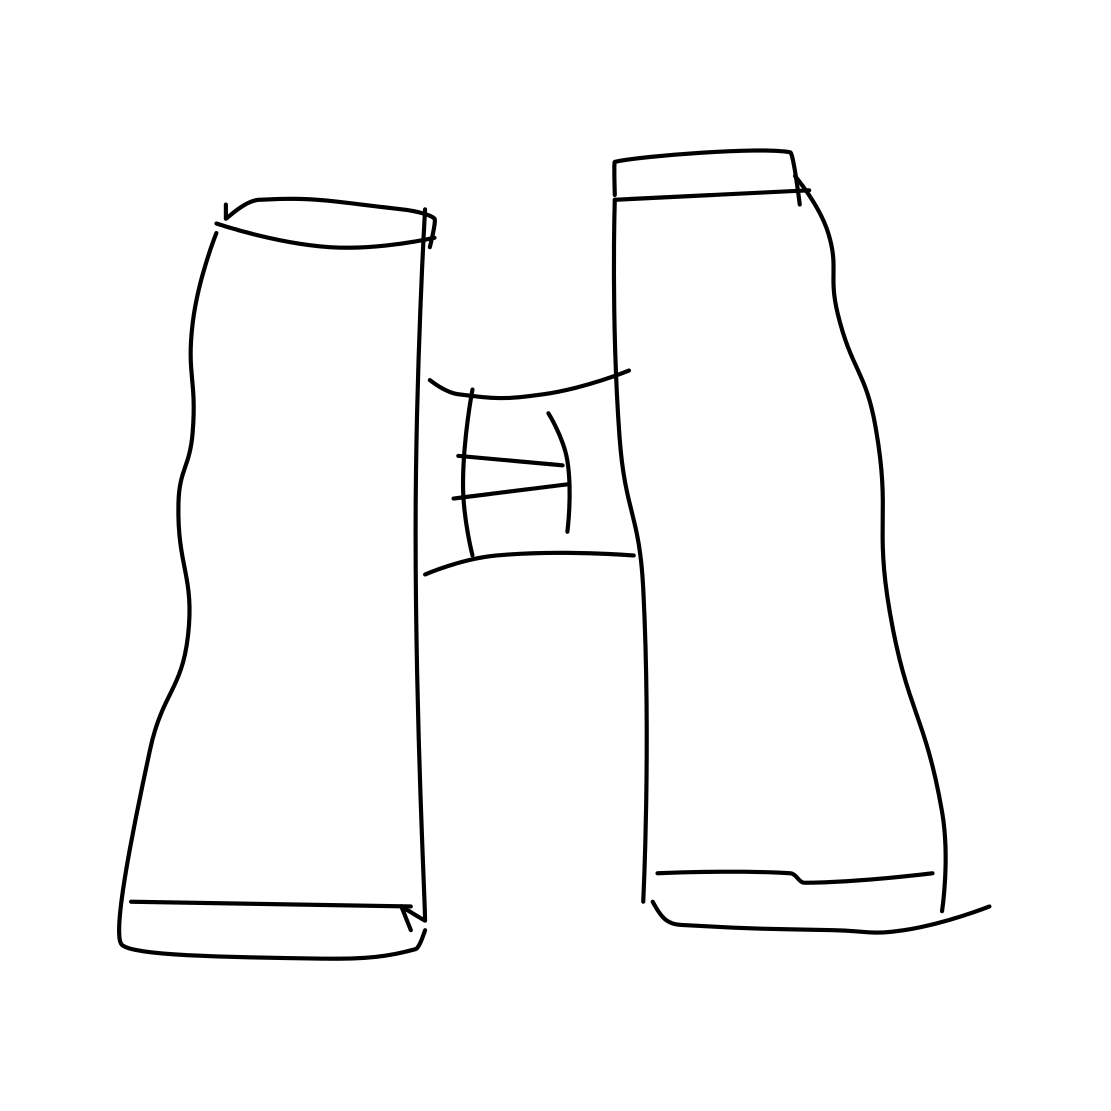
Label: binoculars